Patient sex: M
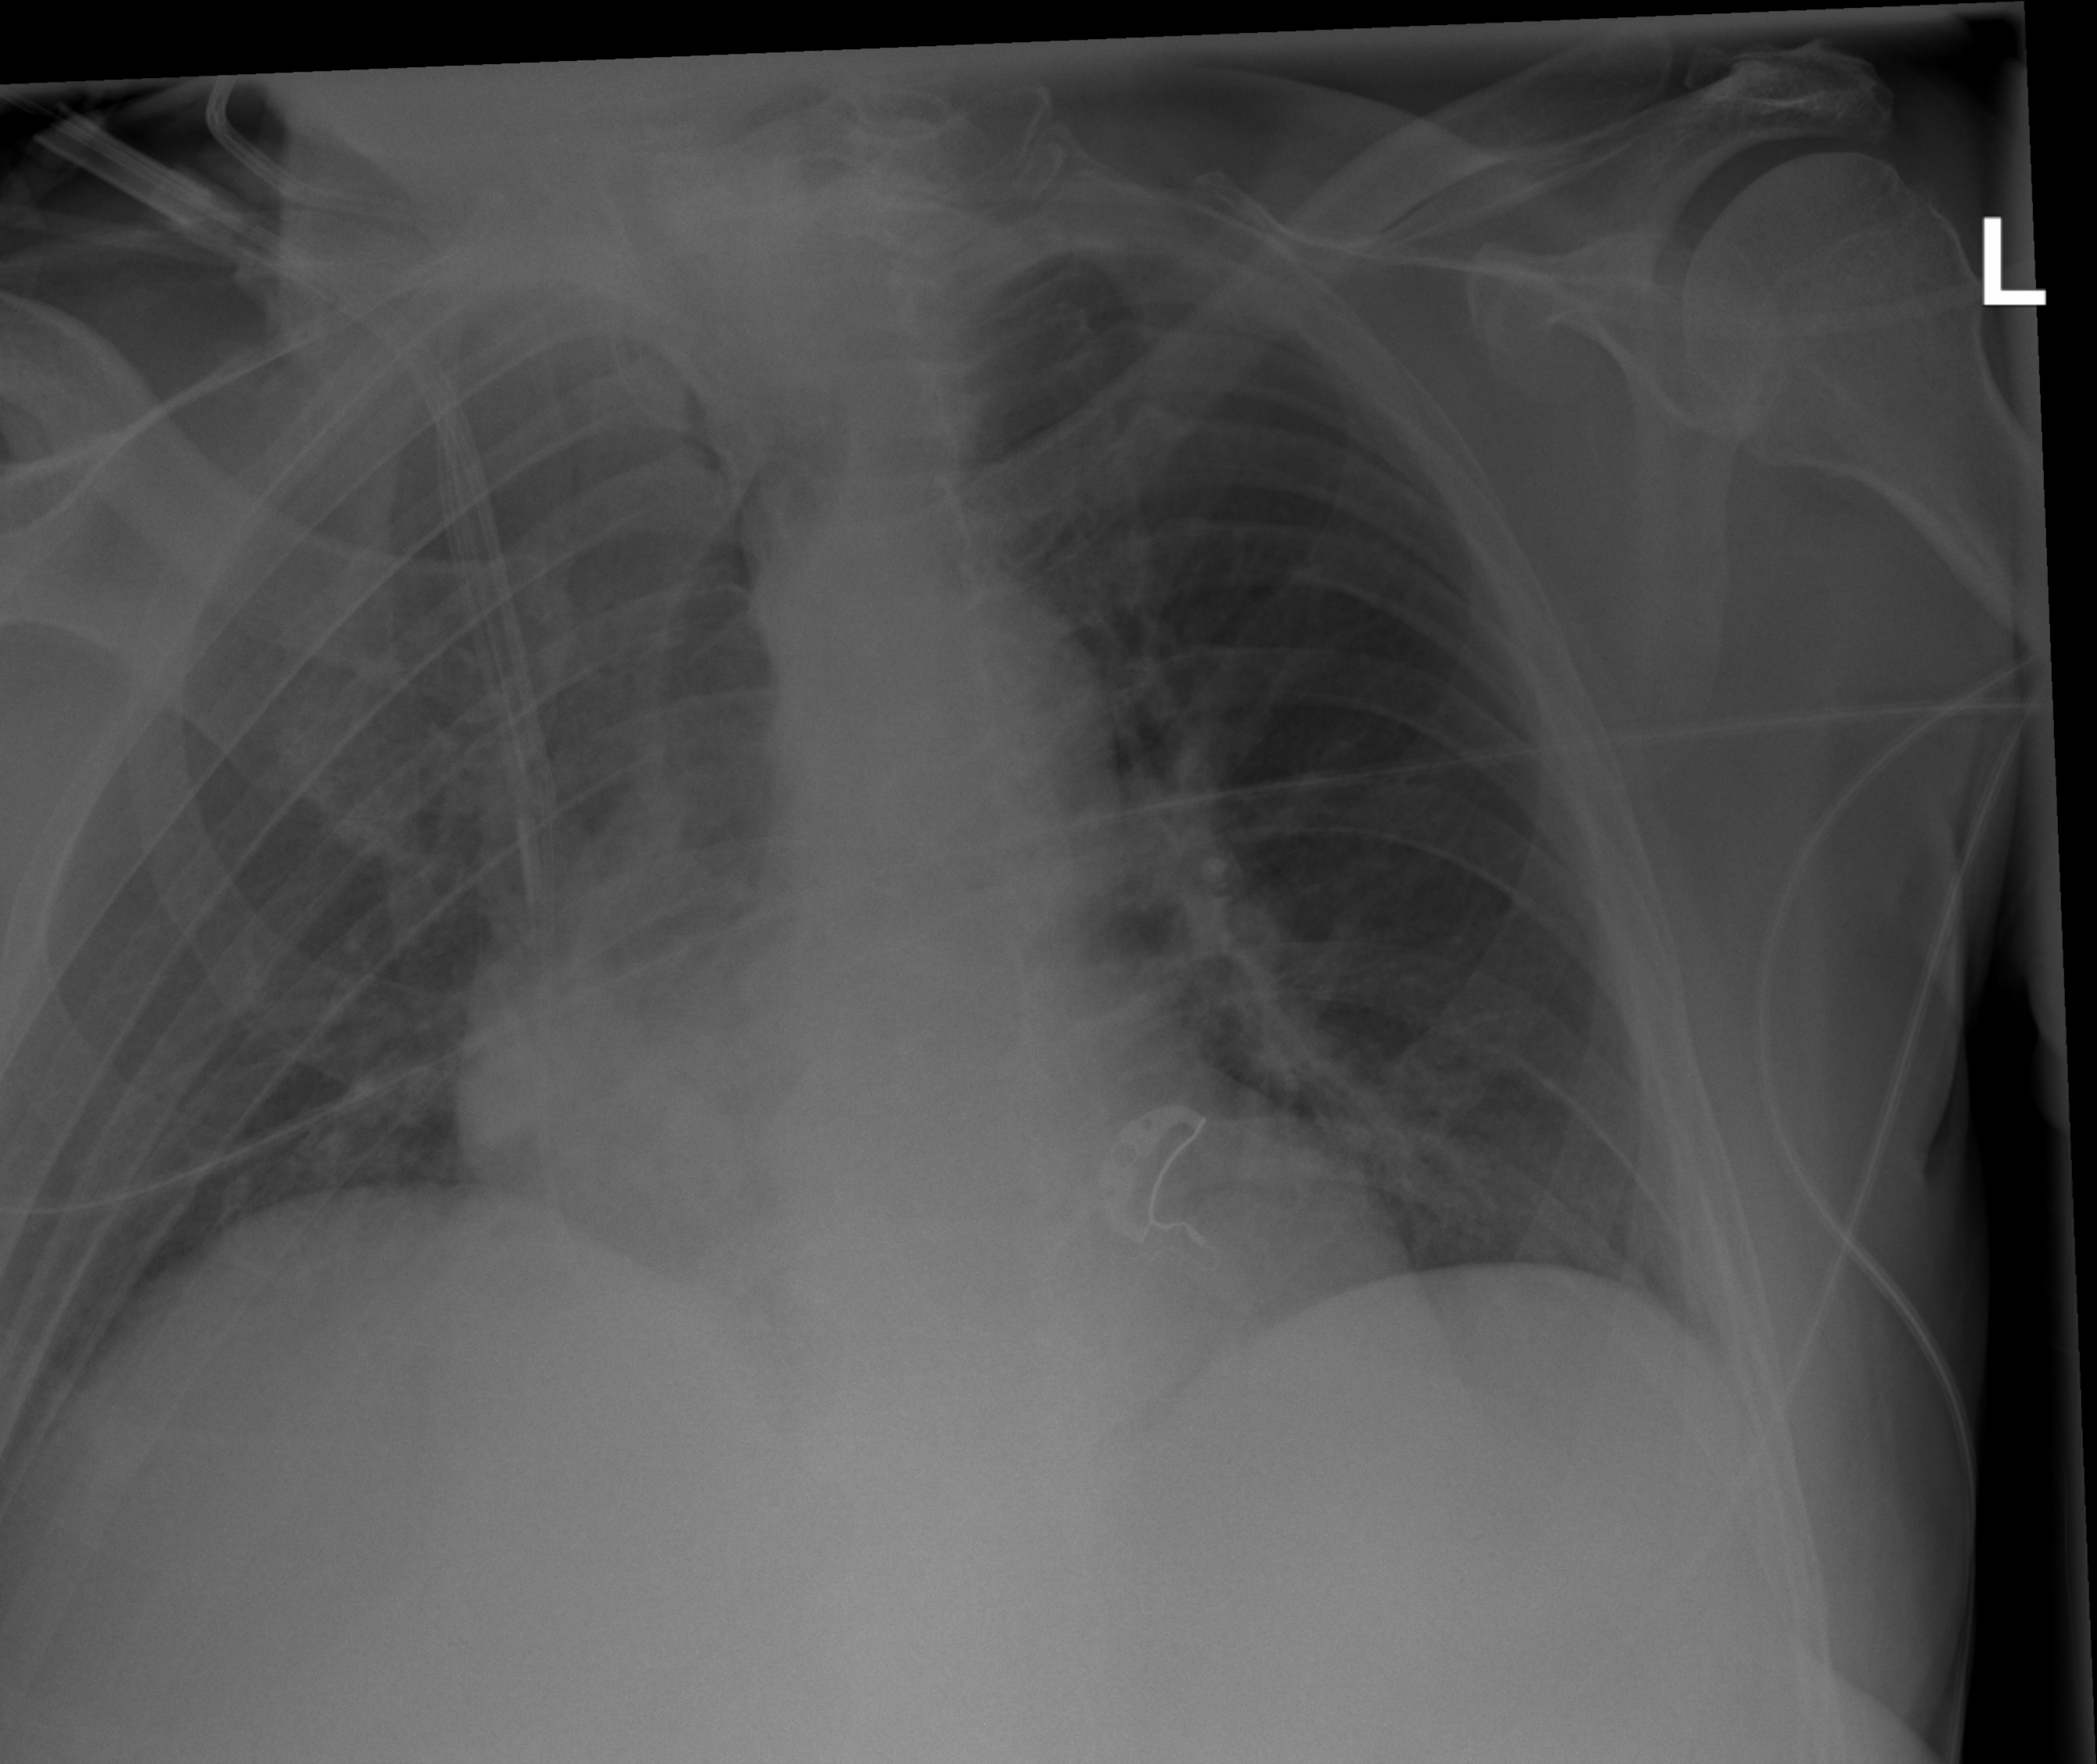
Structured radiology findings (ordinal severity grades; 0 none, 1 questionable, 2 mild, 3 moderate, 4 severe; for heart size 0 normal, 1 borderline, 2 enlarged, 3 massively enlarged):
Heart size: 1
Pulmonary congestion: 2
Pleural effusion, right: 0
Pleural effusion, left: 0
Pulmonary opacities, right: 0
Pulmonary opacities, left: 0
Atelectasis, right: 0
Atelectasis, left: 0